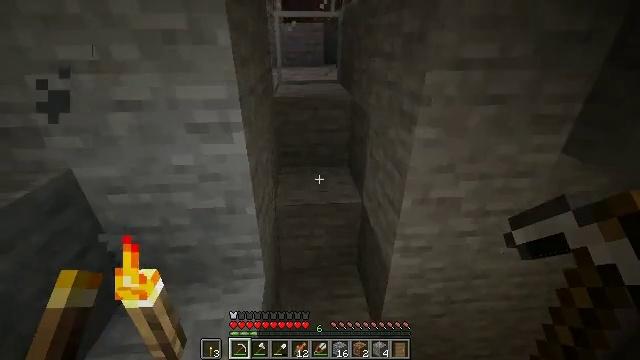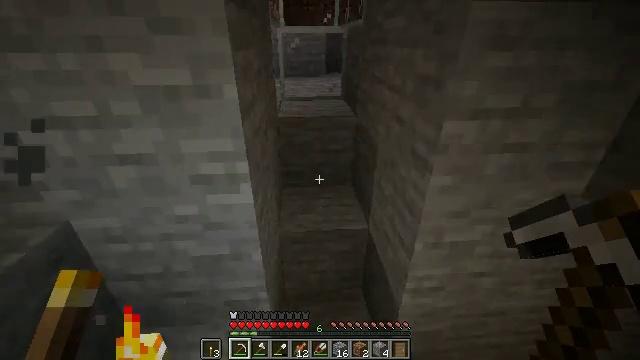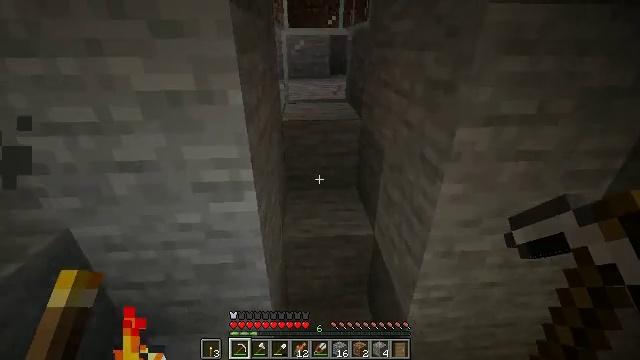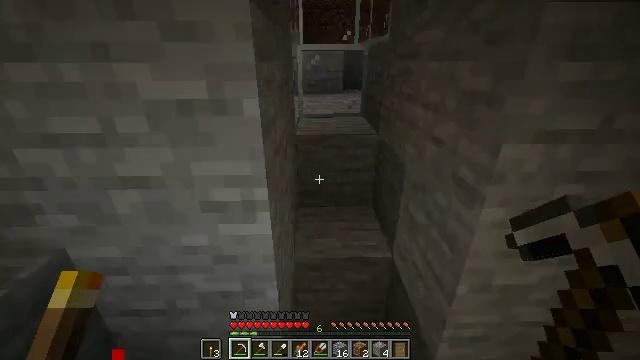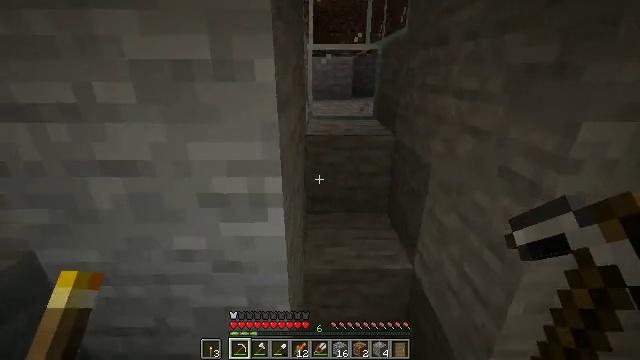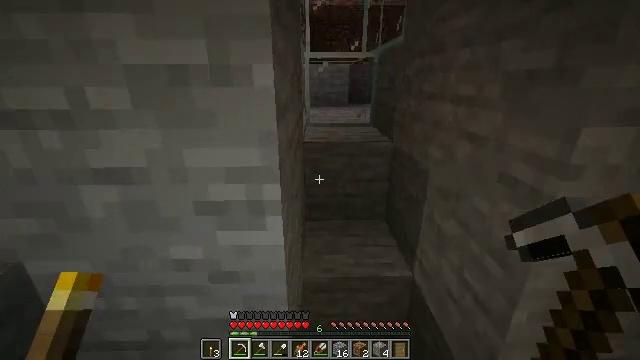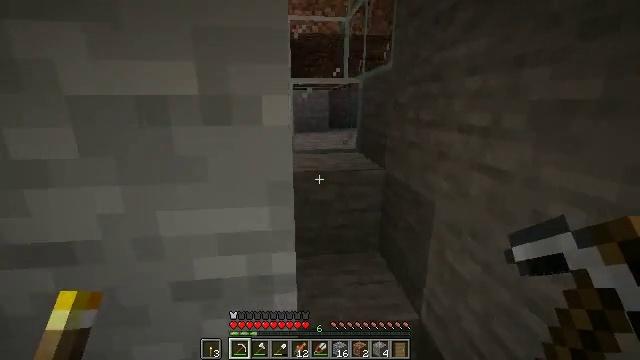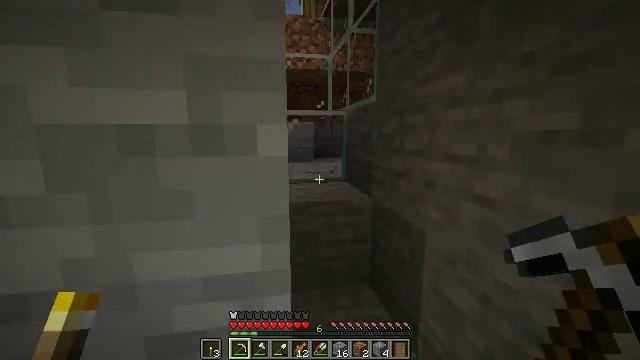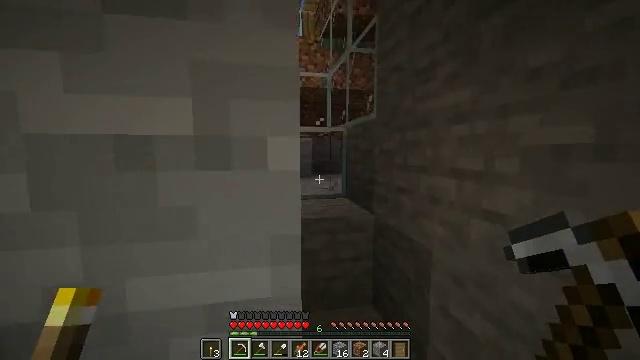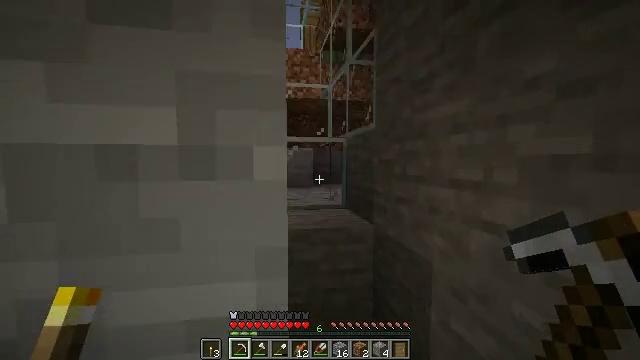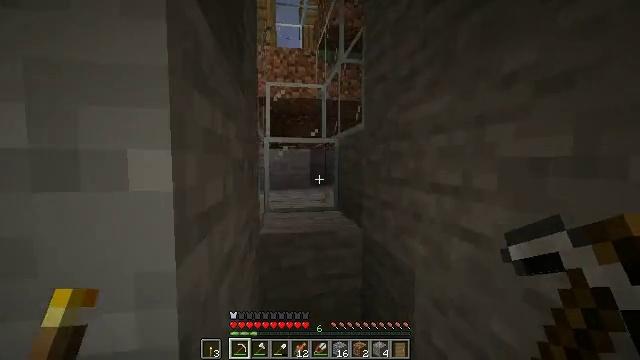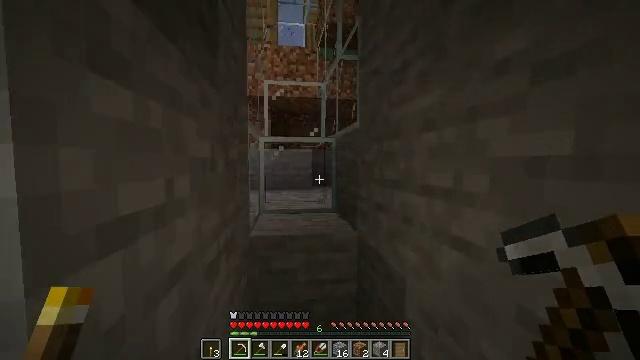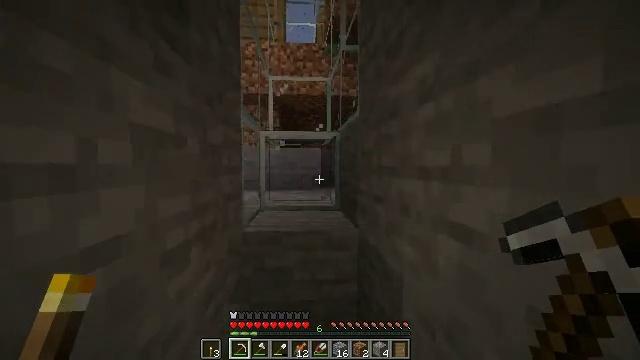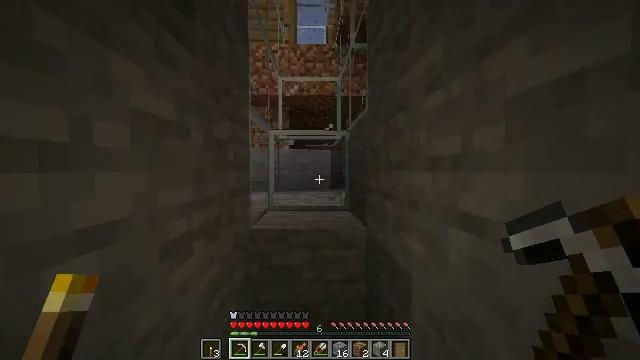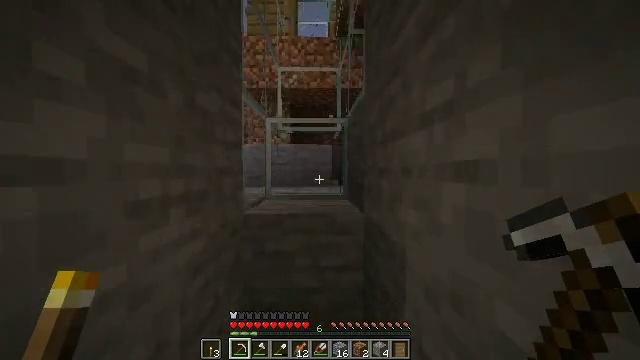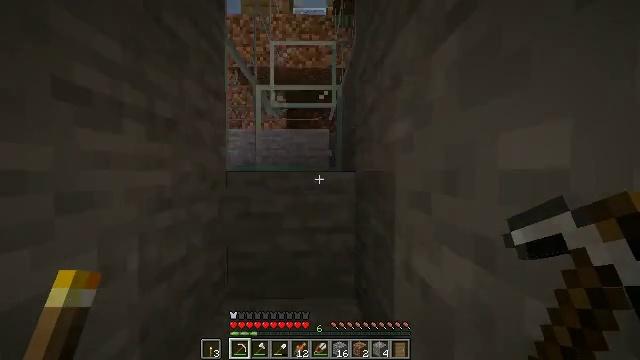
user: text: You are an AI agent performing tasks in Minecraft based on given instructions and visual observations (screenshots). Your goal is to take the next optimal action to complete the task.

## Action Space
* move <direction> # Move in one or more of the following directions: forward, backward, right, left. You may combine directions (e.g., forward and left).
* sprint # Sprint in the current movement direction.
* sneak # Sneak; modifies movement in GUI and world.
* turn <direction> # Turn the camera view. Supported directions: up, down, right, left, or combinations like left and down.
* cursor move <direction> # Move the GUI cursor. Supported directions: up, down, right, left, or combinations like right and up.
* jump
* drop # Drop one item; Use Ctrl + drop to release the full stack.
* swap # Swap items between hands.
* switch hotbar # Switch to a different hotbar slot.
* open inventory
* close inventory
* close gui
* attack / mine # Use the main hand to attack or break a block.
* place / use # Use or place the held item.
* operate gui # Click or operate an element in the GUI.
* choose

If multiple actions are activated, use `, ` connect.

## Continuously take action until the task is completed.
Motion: motion action
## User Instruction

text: Harvest sugar cane from the plant.
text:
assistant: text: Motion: move forward and move left
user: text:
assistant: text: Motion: move forward and move left
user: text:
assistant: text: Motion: move forward and move left, turn left and up
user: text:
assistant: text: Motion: move forward and move left, turn left and up
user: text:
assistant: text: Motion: move forward and move left, turn up
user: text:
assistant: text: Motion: turn right and up
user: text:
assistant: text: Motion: turn right and up
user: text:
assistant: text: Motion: turn up
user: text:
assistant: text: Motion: move right, turn up
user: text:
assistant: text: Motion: move forward and move right
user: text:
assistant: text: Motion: move forward and move right, turn left
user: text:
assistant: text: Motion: move forward and move right, turn left
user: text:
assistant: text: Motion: move forward and move right, turn left
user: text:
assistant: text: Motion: move forward, turn left
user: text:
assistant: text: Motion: move forward
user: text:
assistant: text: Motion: move forward
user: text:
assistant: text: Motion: move forward
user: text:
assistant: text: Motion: move forward
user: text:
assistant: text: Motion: move forward
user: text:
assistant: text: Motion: move forward
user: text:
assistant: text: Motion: move forward
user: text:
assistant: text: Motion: move forward, turn up, jump
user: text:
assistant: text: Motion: move forward, turn up, jump
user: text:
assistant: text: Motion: move forward, turn up, jump
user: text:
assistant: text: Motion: move forward
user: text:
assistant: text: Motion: move forward
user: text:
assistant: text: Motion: move forward
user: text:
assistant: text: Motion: move forward
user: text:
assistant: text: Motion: move forward
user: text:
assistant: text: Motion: move forward